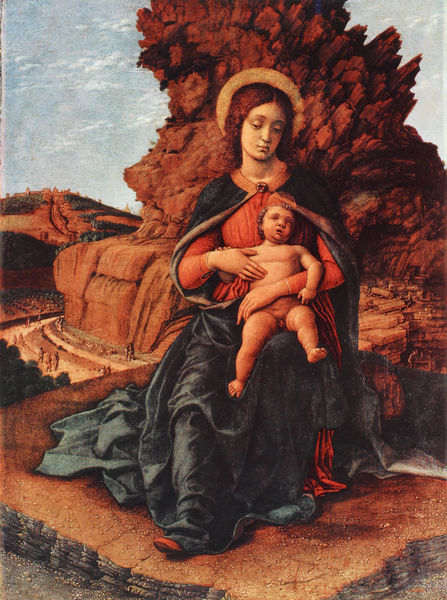
Titel: Madonna mit dem Kind (Höhlenmadonna)
Künstler: Andrea Mantegna
Institution: Florenz, Uffizien
Schlagwörter: baum, berg, blau, felsen, gemälde, himmel, nackt, umhang, wolken, bäume, grün, landschaft, menschen, stadt, frau, kleid, strasse, rot, weg, bibel, halten, sockel, stein, steine, öl, erde, felder, hügel, gewand, mantel, kind, brosche, locken, tal, traurig, wald, bauern, umarmung, berge, fels, klippen, wüste, baby, dick, junge, schoß, kloster, einöde, schein, heiligenschein, christus, jesus, maria, madonna, jesuskind, mutterliebe, rote schuhe, heiligenschien, christuskind, steilwand, maria und kind, jeus, gawand, maria und jesus, #menschen, maria und jesuskind, mwnschen, modonna mit kind, maria und christus, maria und christuskind